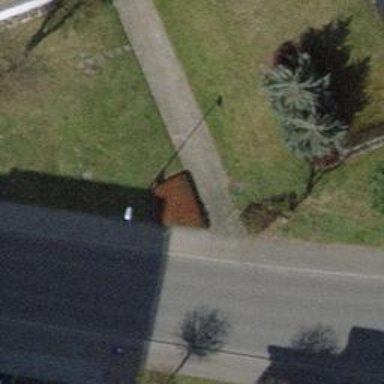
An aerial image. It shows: Bollard barrier.